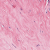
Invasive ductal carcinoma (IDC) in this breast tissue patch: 0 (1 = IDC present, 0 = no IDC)